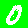
Digit: 0